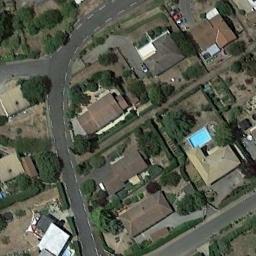
Label: residential